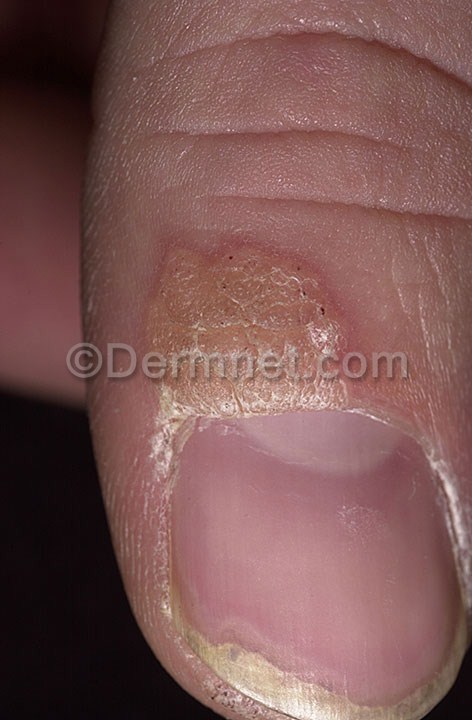
Disease: Warts Molluscum and other Viral Infections